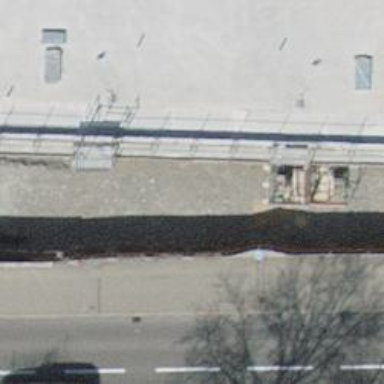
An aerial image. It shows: Bollard.